Field crop: maize
Growth stage: 1
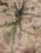
Species: salsola